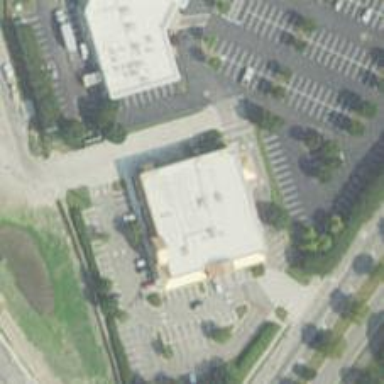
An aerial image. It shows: Pharmacy providing healthcare services.